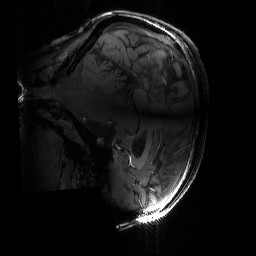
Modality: T1w
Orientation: sagittal
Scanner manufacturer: siemens
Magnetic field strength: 6.98 T
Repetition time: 2.8 s
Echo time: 0.00429 s